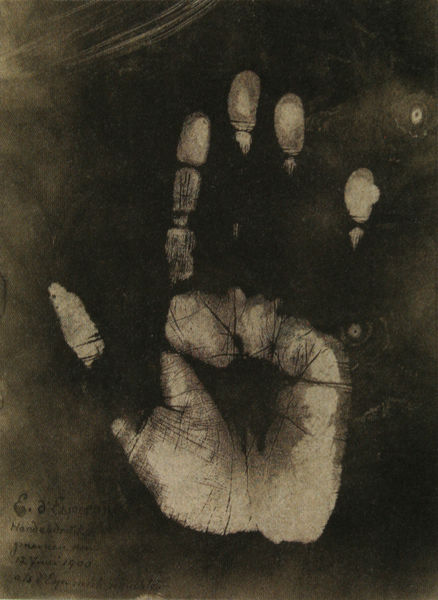
Titel: Hand von Mme. d'Esperance
Standort: Nürnberg
Institution: Germanisches Nationalmuseum
Schlagwörter: dunkel, hand, himmel, schatten, stadt, daumen, finger, hell, licht, schwarz, weiss, steine, ferne, sonne, pflanzen, rechts, schrift, bogen, italien, flächen, mauer, grafik, graphik, linien, spur, deutsch, foto, tusche, ruine, torbogen, druck, kuppen, kopie, kaputt, efeu, antik, schwaru, zentrum, abdruck, handschrift, glieder, äquadukt, glied, ballen, handfläche, rechte hand, innenhand, handabdruck, fingerglied, fingerglieder, fingerkuppen, handglied, handlinien, handlinien verdichtung, stauwerk, überwuschert, hand abdruck schwarz weiß finger daumen zeigefinger, schrift buchstabe handschrift